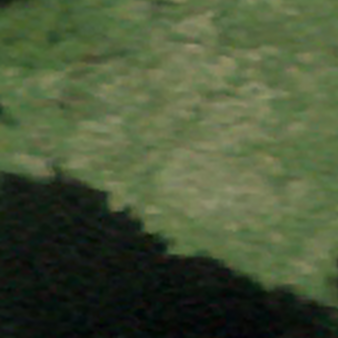
Label: other